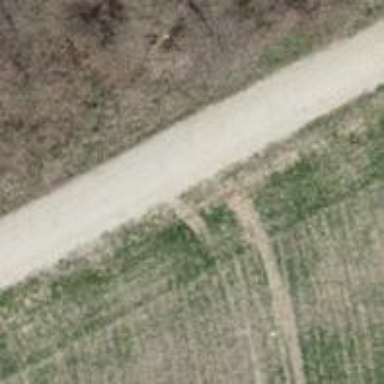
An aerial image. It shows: Track with compacted grade2 surface.